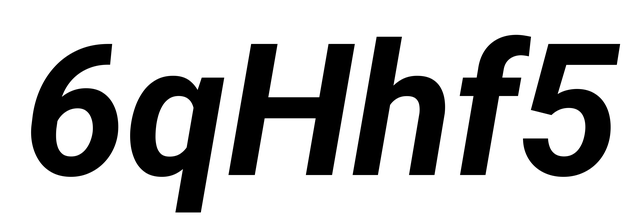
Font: Roboto-Italic_Bold_Italic